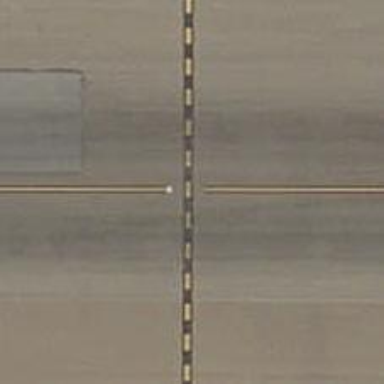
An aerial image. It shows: View of taxiway at the airport.